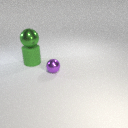
large green rubber cylinder to the left of small purple metal sphere